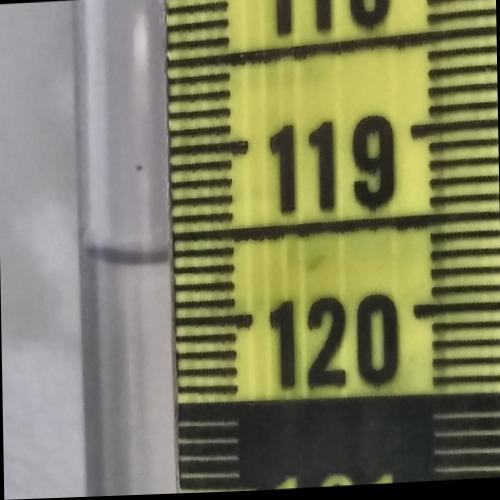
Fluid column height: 119.6 cm